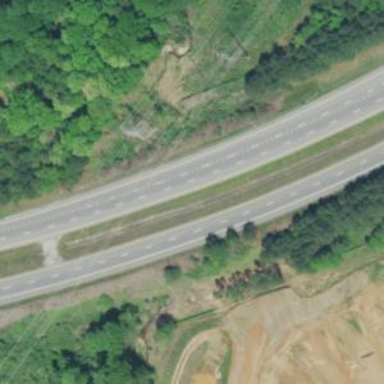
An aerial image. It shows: View of motorway.